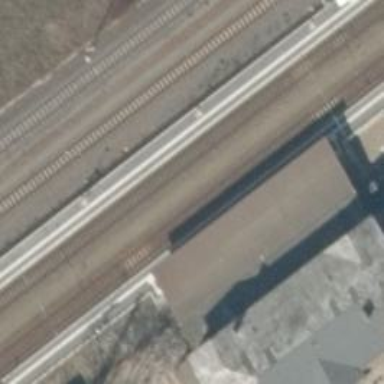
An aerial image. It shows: Public transport stop position along the railway.